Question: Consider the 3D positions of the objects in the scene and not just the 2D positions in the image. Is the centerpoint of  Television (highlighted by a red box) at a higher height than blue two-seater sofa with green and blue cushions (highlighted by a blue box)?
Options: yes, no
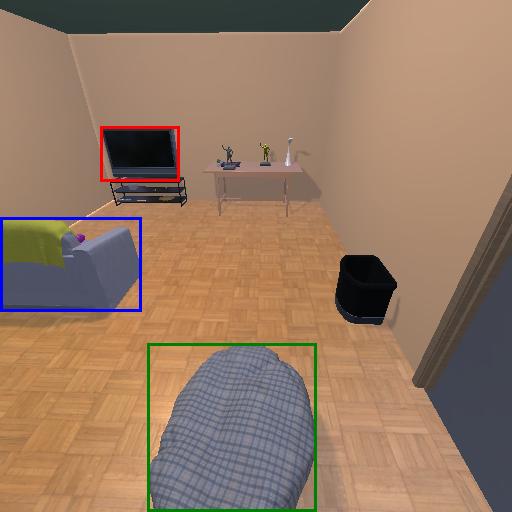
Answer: yes